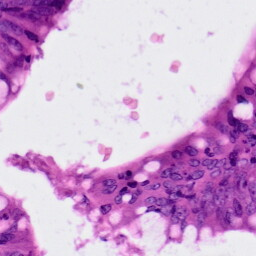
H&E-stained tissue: Colon